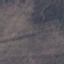
Label: HerbaceousVegetation